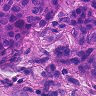
Metastatic tissue present: yes